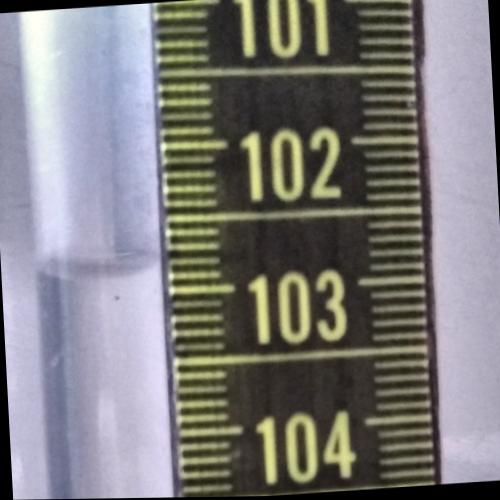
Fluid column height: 102.8 cm